Question: I would like to use a gallery tag in Jekyll like this:
'''
{% gallery columns="2" %}
../images/2013/12/image.png "This is one caption"
../images/2013/12/bli.png "Another caption"
../images/2014/01/bla.png
../images/2013/12/blup.png "The other one has no caption."
{% endgallery %}
'''
which should give a <URL>:

I've tried
'''
module Jekyll
class GalleryTag < Liquid::Tag
def initialize(tag_name, text, tokens)
super
@text = text
@tokens = tokens
end
def render(context)
lines = @text.split("
")
lines.strip!
rendered = '<ul class="gallery mw-gallery-traditional">'
lines.each do |line|
words = line.split(" ")
words.strip!
src, alt, *rest = words
rendered += '<li class="gallerybox" style="width: 155px">'
rendered += '<div style="width: 155px">'
rendered += '<div class="thumb" style="width: 150px;">'
rendered += '<div style="margin:21px auto;">'
rendered += '<a href="'+src+'" class="image">'
rendered += '<img src="'+src+'" alt="'+alt+'" width="120" height="108"/>'
rendered += '</a>'
rendered += '</div>'
rendered += '</div>'
rendered += '<div class="gallerytext">'+alt+'</div>'
rendered += '</div>'
rendered += '</li>'
end
rendered += "</div>"
return rendered
end
end
end
Liquid::Template.register_tag('gallery', Jekyll::GalleryTag)
'''
But it doesn't work:
'''
Liquid Exception: Unknown tag 'endgallery' in _posts/2013-03-10-abc.md
'''
How can I generate a gallery tag like this?
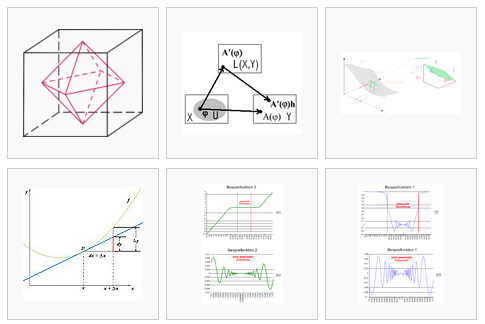
Answer: The current, most recent plugin with <URL>. I will not update the following!
# gallery_tag.rb
Create a file '_plugins/gallery_tag.rb':
'''
module Jekyll
class GalleryTag < Liquid::Block
def initialize(tag_name, markup, tokens)
super
@markup = markup
@tokens = tokens
end
def parseAttributes()
@markup
end
def render(context)
rendered = '<ul class="gallery mw-gallery-traditional">'
@nodelist.each do |node|
lines = node.split("
")
lines.each do |line|
if line.nil?
puts "Line was nil!"
else
words = line.split(" ")
if words.count() >= 1
words.push("") # make sure this one has at least two elements
src, alt, *rest = words
rendered += '<li class="gallerybox" style="width: 155px">'
rendered += '<div style="width: 155px">'
rendered += '<div class="thumb" style="width: 150px;">'
rendered += '<div style="margin:21px auto;">'
rendered += '<a href="'+src+'" class="image">'
rendered += '<img src="'+src+'" alt="'+alt+'" width="120" height="108"/>'
rendered += '</a>'
rendered += '</div>'
rendered += '</div>'
rendered += '<div class="gallerytext">'+alt+'</div>'
rendered += '</div>'
rendered += '</li>'
end
end
end
end
rendered += "</div>"
return rendered
end
end
end
Liquid::Template.register_tag('gallery', Jekyll::GalleryTag)
'''
# CSS
From de.wikipedia:
'''
ul.gallery {
margin: 2px;
padding: 2px;
display: block;
}
li.gallerybox {
vertical-align: top;
display: inline-block;
}
li.gallerybox div.thumb {
text-align: center;
border: 1px solid #ccc;
background-color: #f9f9f9;
margin: 2px;
}
div.gallerytext {
overflow: hidden;
font-size: 94%;
padding: 2px 4px;
word-wrap:break-word;
}
'''